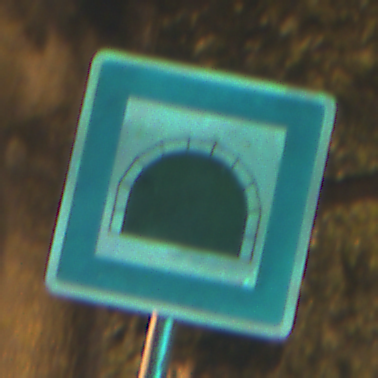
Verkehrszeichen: Tunnel
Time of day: Night
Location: Outdoor (Urban)
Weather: PartlyCloudy
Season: NotSpecified
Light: Artificial